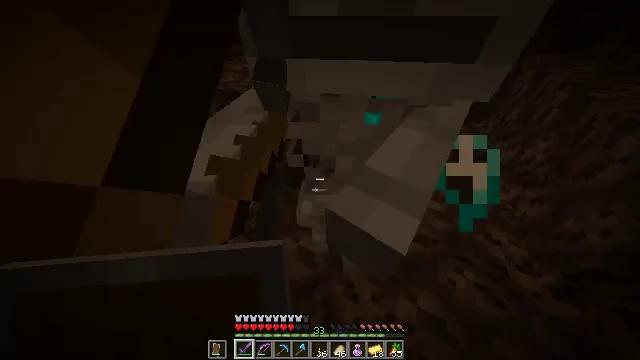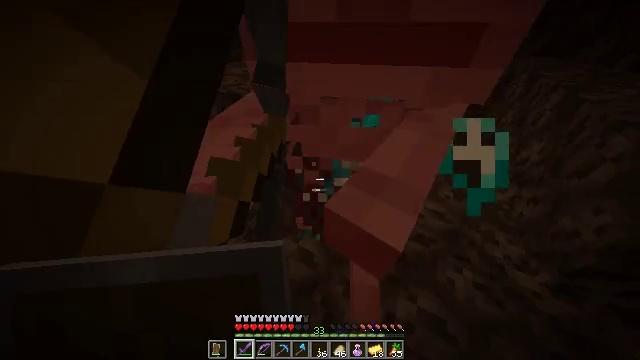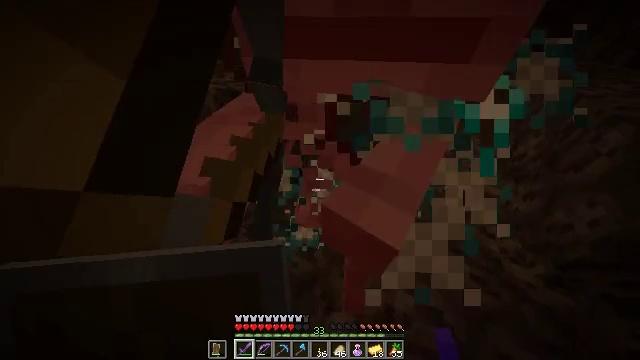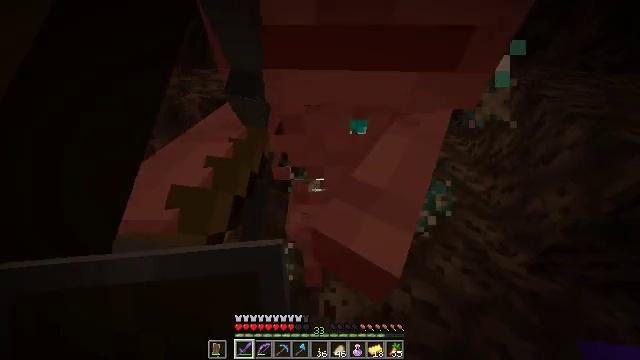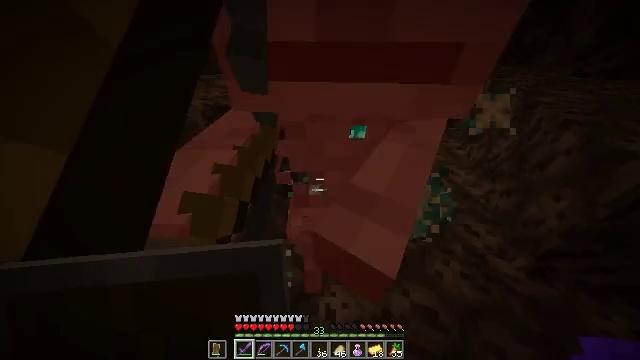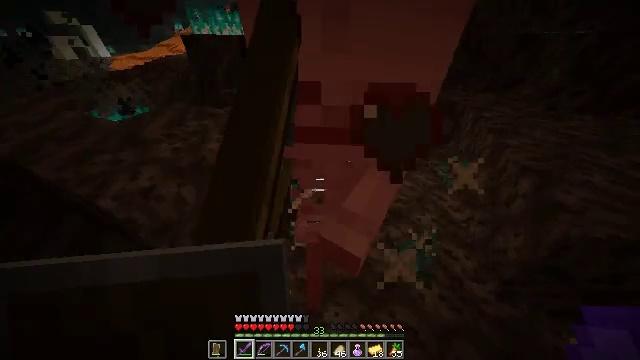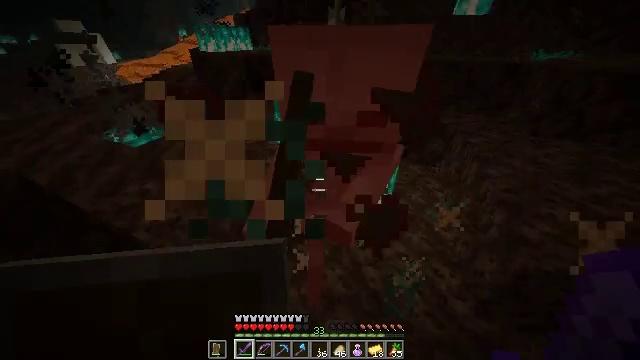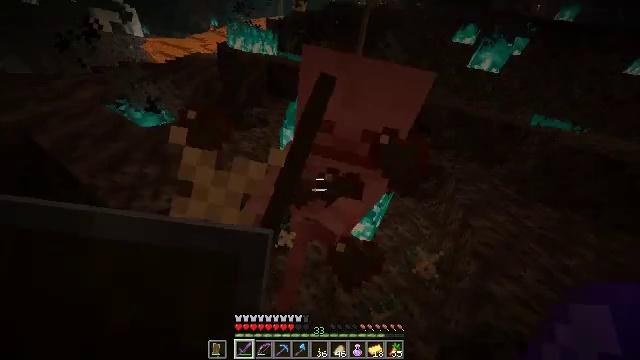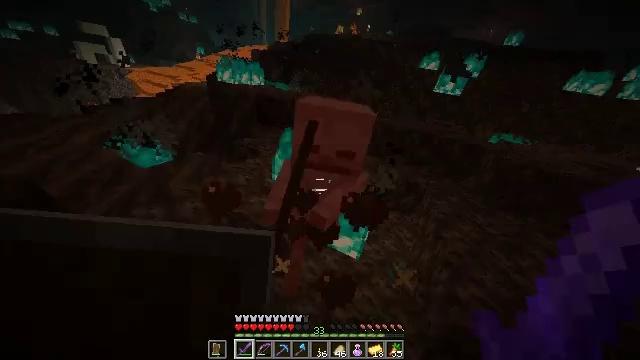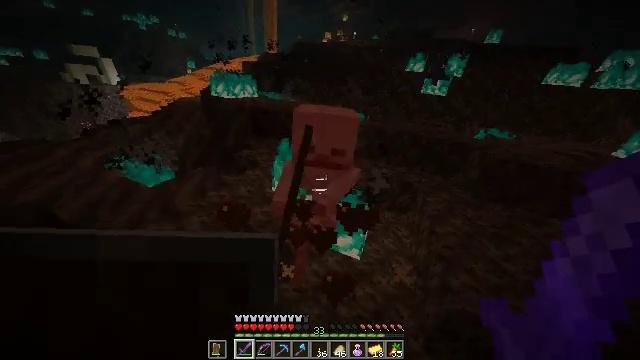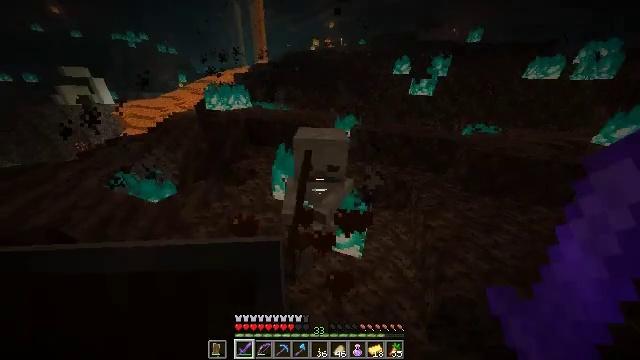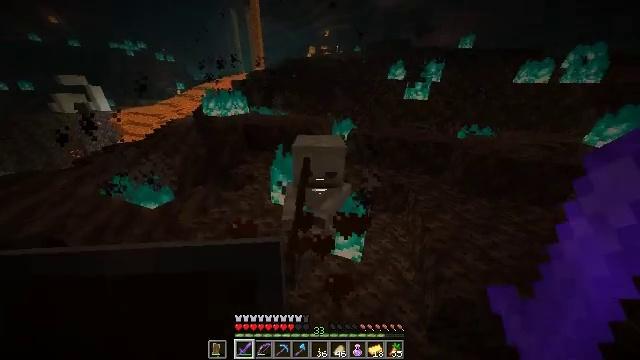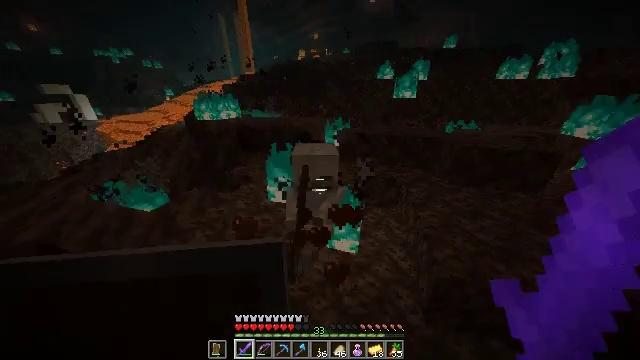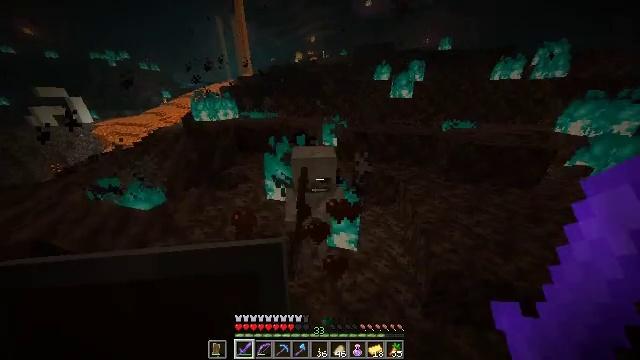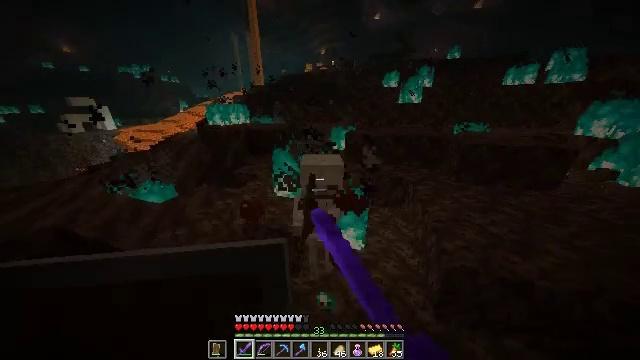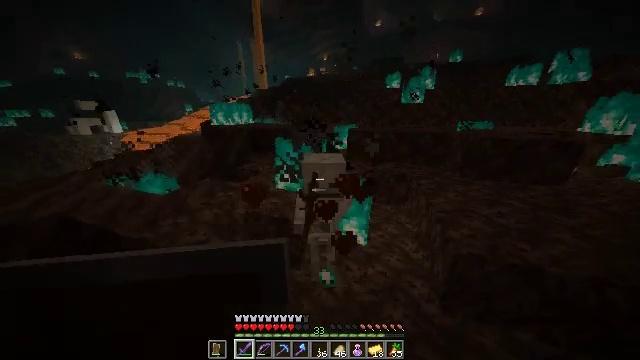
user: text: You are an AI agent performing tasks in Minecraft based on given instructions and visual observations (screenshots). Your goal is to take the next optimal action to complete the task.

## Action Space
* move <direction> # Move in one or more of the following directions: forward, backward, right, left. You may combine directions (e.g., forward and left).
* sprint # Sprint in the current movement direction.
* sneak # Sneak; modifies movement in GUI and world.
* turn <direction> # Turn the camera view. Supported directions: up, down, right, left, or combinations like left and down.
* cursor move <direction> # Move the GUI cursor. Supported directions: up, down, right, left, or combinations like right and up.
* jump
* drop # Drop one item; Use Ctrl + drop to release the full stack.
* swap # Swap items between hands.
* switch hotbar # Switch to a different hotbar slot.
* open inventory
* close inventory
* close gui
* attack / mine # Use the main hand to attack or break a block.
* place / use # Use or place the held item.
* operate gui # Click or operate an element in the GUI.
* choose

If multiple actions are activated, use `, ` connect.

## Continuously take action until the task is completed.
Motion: motion action
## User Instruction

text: Kill mobs.
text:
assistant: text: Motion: attack / mine
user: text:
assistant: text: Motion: attack / mine
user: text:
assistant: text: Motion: turn right and up, attack / mine
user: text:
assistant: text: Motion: jump
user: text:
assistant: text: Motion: turn up, jump
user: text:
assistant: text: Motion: jump
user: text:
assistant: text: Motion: turn right and up
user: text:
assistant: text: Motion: move forward, turn right and up
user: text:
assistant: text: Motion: move forward, turn up
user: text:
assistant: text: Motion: move forward, turn up
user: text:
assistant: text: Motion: turn up
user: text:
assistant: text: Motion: turn right
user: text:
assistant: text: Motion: attack / mine
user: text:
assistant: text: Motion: turn left and up, attack / mine
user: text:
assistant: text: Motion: move forward, turn up, attack / mine
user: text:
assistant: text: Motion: move forward, attack / mine
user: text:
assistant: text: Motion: move forward, attack / mine
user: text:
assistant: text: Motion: move forward, attack / mine
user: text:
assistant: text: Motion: attack / mine